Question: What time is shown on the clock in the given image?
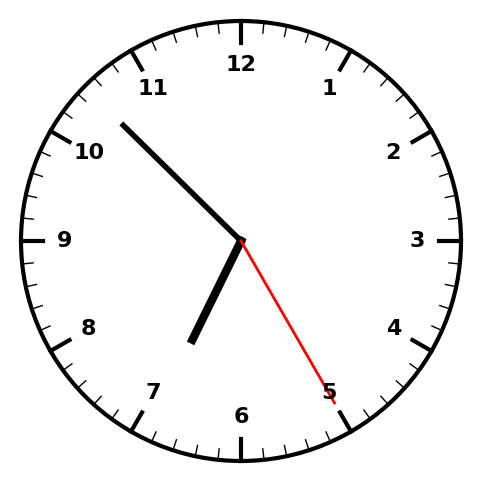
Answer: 06:52:25